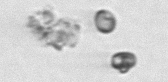
Label: Thalassiosira_sp_aff_mala